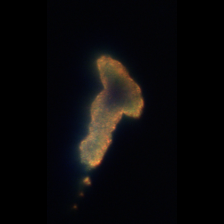
Taxon: Unknown_detritus
Group: Unknown